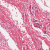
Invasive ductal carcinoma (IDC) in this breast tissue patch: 0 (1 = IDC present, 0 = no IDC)